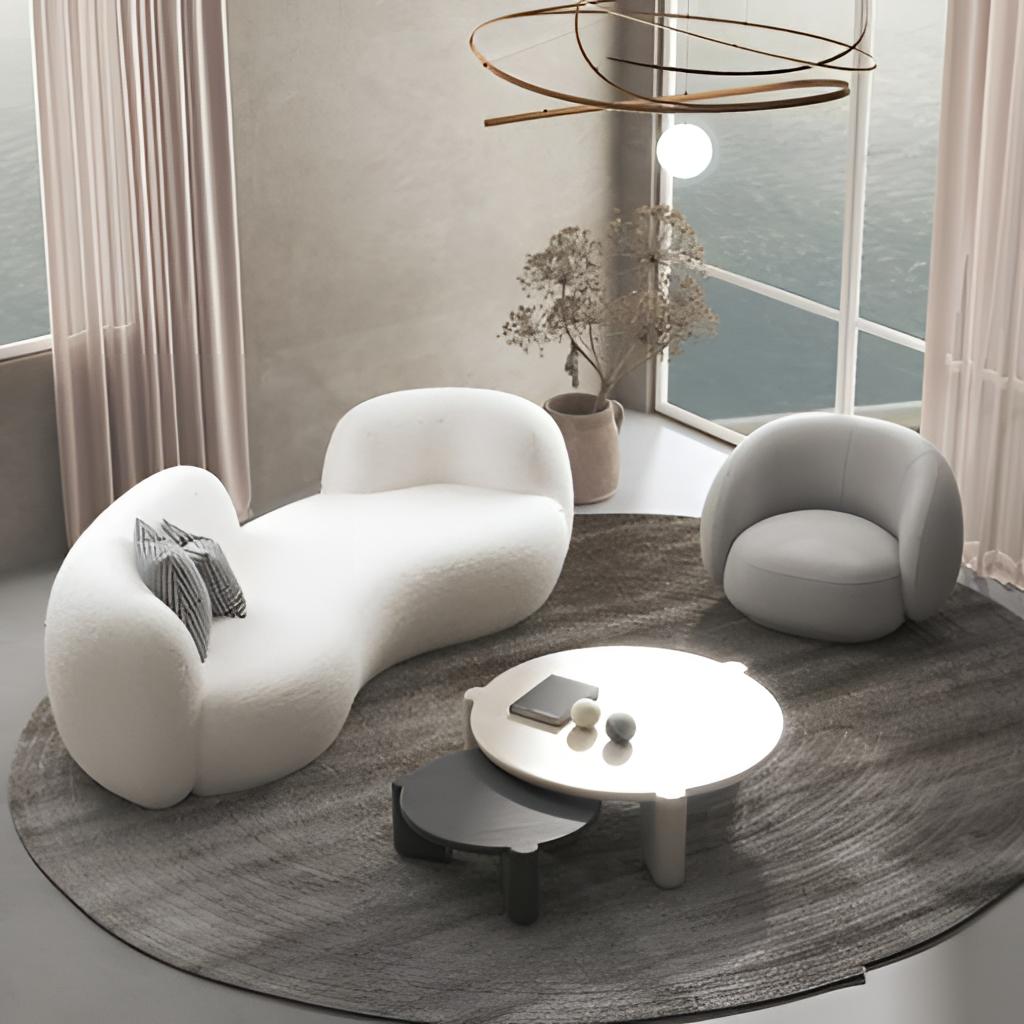
living room, fabric sofa, tile flooring, with solid pattern, modern, beige paint wallpaper, with solid pattern